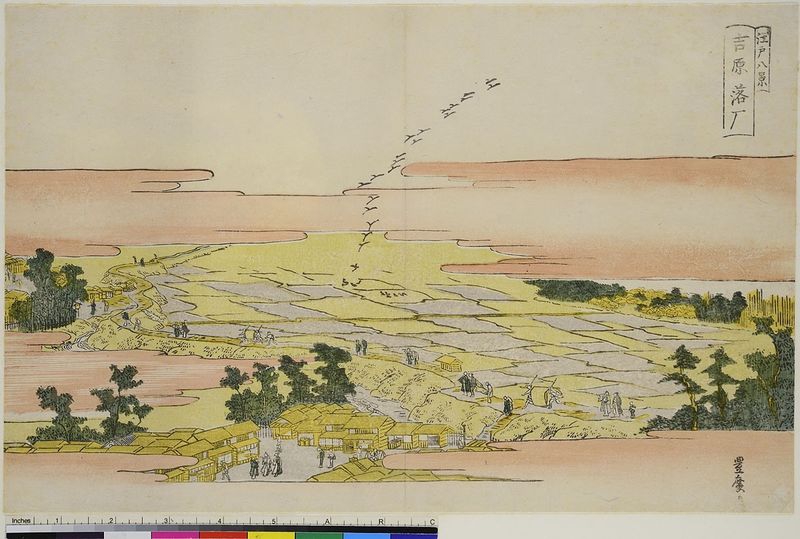
Titel: Landende Gänse bei Yoshiwara, aus der Serie: Acht Ansichten von Edo
Künstler: Utagawa Toyohiro
Standort: Hamburg
Institution: Museum für Kunst und Gewerbe Hamburg
Schlagwörter: baum, himmel, wolken, gelb, grün, landschaft, zeichnung, ausblick, weg, felder, häuser, vögel, pfad, holzschnitt, japan, schrift, gans, dorf, japanisch, schriftzeichen, abendhimmel, druckgraphik, druckgrafik, ackerbau, zeit, farbholzschnitt, anlagen, landschaftsdarstellung, edo, reproduktionen, druckerzeugnisse, reisfelder, agrikultur, gänse, hausgans, ukiyo